Question: I have the following data for a <URL>
'''
d <- structure(list(Month = structure(c(5L, 4L, 9L, 1L, 8L, 7L, 6L,
2L, 12L, 11L, 10L, 3L), .Label = c("01-Abr-14", "01-Ago-14",
"01-Dez-14", "01-Fev-14", "01-Jan-14", "01-Jul-14", "01-Jun-14",
"01-Mai-14", "01-Mar-14", "01-Nov-14", "01-Out-14", "01-Set-14"
), class = "factor"), Ada = c(0.1, 0.14, 0.25, -0.06, -0.15,
0.3, 0.02, -0.01, 0.37, 0.08, 0.15, 0.17), Altus = c(0.06, 0.05,
0.1, -0.17, -0.02, 0.25, -0.02, 0.08, 0, 0.02, 0.02, 0.02), Antlers = c(-0.08,
0.02, 0.1, -0.38, -0.3, 0.27, -0.17, -0.1, 0.11, 0.11, 0.14,
0), Ardmore = c(-0.01, 0.09, 0.18, -0.24, 0.02, 0.21, -0.13,
-0.06, 0.18, 0.01, -0.02, 0.08), Bartlesville = c(-0.02, 0.09,
0.2, 0.16, -0.07, 0.08, 0.01, 0.04, -0.01, 0.11, 0.11, 0.15),
Beaver = c(0.01, -0.02, 0.16, -0.08, -0.04, 0.07, 0.07, 0.07,
-0.12, 0.05, 0, 0.05), Boise.City = c(0.02, -0.05, 0.09,
-0.1, -0.24, 0.05, -0.01, 0.21, -0.01, -0.06, 0, 0.03), Buffalo = c(-0.04,
0, 0.15, -0.05, -0.15, 0.16, -0.11, 0.12, -0.2, 0.03, 0,
0.01), Carnegie = c(0.02, 0.06, 0.15, -0.16, 0.09, 0.24,
-0.03, 0.09, -0.16, 0.06, -0.01, 0), Cherokee = c(0.06, 0.1,
0.26, -0.1, -0.06, 0.2, 0.06, -0.06, -0.06, -0.11, 0, 0.08
), Claremore = c(-0.02, 0.22, 0.18, 0.12, -0.09, 0.11, 0.16,
0.04, 0.46, 0.16, 0.25, 0.17), Durant = c(0.06, 0.05, 0.15,
-0.11, -0.12, 0.35, -0.21, 0, 0.4, 0.04, 0.26, 0.09), Enid = c(0.07,
0.08, 0.34, 0, 0.18, 0.34, 0.11, 0.09, -0.04, 0.17, 0.13,
0.1), Erick = c(0.05, 0.06, 0.14, -0.15, -0.09, 0.07, -0.05,
0.13, 0.01, -0.02, 0.04, 0.02), Geary = c(-0.01, 0.01, 0.15,
-0.19, -0.09, 0.14, -0.18, 0.14, 0.02, 0.05, -0.07, 0), Goodwell = c(0,
-0.05, 0.08, -0.08, -0.01, 0, -0.06, 0.03, -0.12, 0.02, -0.03,
0), Guthrie = c(0.06, 0.13, 0.23, -0.09, 0.06, 0.31, -0.03,
0.05, -0.01, 0.03, 0.09, 0.11), Hammon = c(0.02, 0.03, 0.14,
-0.2, -0.04, 0.1, -0.1, 0.23, -0.07, 0.05, 0.03, 0.03), Hennessey = c(0.02,
0.09, 0.22, -0.04, 0.1, 0.22, 0.13, 0.2, 0.08, -0.01, 0.03,
0.07), Hobartmuni = c(-0.03, -0.02, 0.1, -0.17, -0.29, -0.08,
0.02, 0.04, -0.05, -0.03, 0, 0), Holdenville = c(-0.04, 0.12,
0.26, 0.05, -0.16, 0.23, 0.04, 0.01, 0.27, 0.13, 0.12, 0.07
), Hooker = c(0.03, -0.03, 0.07, -0.08, -0.17, 0.01, -0.03,
-0.05, -0.14, -0.02, 0, 0.04), Jefferson = c(0.04, 0.05,
0.29, 0.09, 0.05, 0.21, 0.11, 0.07, -0.03, 0.05, 0.09, 0.08
), Kenton = c(0.02, -0.06, 0.05, -0.12, -0.15, 0, 0.27, 0.17,
-0.01, -0.04, -0.02, -0.01), Kingfisher = c(0.05, 0.09, 0.18,
-0.02, 0.19, 0.21, -0.03, 0.19, 0.1, -0.01, 0.02, 0.11),
Lawton = c(0.03, 0.06, 0.06, -0.17, -0.39, 0.11, -0.1, 0.06,
0, 0.06, 0.03, 0.03), Mangum = c(0.01, 0, 0.05, -0.31, -0.27,
0.13, 0.01, -0.01, -0.01, 0, 0, 0.01), Meeker = c(-0.03,
0.14, 0.22, -0.15, -0.03, 0.34, 0.05, -0.03, 0.22, 0.14,
0.02, 0.06), Miami = c(-0.03, 0.03, 0.17, 0.12, 0.15, -0.11,
-0.15, -0.29, 0.34, 0.11, 0.25, 0.09), Muskogee = c(0.08,
0.12, 0.14, -0.04, 0.27, 0.16, -0.09, -0.07, 0.36, -0.02,
0.23, 0.14), Mutual = c(0.04, 0.05, 0.16, -0.05, 0.2, 0.16,
0.06, -0.04, -0.1, 0.02, 0, 0.08), Newkirk = c(-0.04, 0.06,
0.19, 0.13, -0.09, 0.15, 0.24, -0.01, -0.1, 0.21, 0, 0.1),
Okeene = c(0.09, 0.19, 0.12, 0.06, 0.02, 0.41, 0.03, 0.03,
0.37, 0.08, 0.13, 0.17), Okemah = c(0, 0.04, 0.2, -0.08,
0.04, 0.12, 0.05, 0.04, -0.01, 0.1, 0, 0.06), Okmulgee = c(0.04,
0.21, 0.17, -0.02, 0.01, 0.23, 0.03, 0.06, 0.17, 0, 0.29,
0.1), Pauls_valley = c(0.17, 0.17, 0.36, -0.02, -0.11, 0.27,
-0.12, 0.06, 0.27, 0.22, 0.13, 0.21), Pawhuska = c(0.05,
0.11, 0.3, 0.29, 0.19, 0.13, 0.2, -0.02, 0.1, 0.12, 0.2,
0.15), Perry = c(0.04, 0.13, 0.25, -0.15, -0.06, 0.02, 0.2,
-0.15, -0.05, 0, -0.04, 0.07), Poteau = c(-0.03, 0.05, 0.21,
-0.11, -0.01, -0.07, -0.11, -0.15, 0.37, 0.39, 0.25, 0.2),
Stillwater = c(0.04, 0.12, 0.16, -0.2, -0.04, 0.2, 0.1, -0.01,
0.02, 0, 0, 0.05), Tahlequah = c(0.09, 0.17, 0.27, -0.02,
0.48, 0.06, 0.28, 0.05, 0.38, 0.11, 0.4, 0.21), Waurika = c(0.07,
0.04, 0.16, -0.09, -0.12, 0.08, -0.22, -0.01, 0.09, 0.09,
-0.03, 0.02), Weatherford = c(0.03, 0.05, 0.23, -0.24, -0.06,
0.25, -0.11, 0.3, -0.1, 0.04, -0.03, 0.01), Webbersfalls = c(-0.04,
0.1, 0.16, -0.09, 0.09, -0.01, -0.25, -0.18, 0.39, 0.01,
0.3, 0.11)), .Names = c("Month", "Ada", "Altus", "Antlers",
"Ardmore", "Bartlesville", "Beaver", "Boise.City", "Buffalo",
"Carnegie", "Cherokee", "Claremore", "Durant", "Enid", "Erick",
"Geary", "Goodwell", "Guthrie", "Hammon", "Hennessey", "Hobartmuni",
"Holdenville", "Hooker", "Jefferson", "Kenton", "Kingfisher",
"Lawton", "Mangum", "Meeker", "Miami", "Muskogee", "Mutual",
"Newkirk", "Okeene", "Okemah", "Okmulgee", "Pauls_valley", "Pawhuska",
"Perry", "Poteau", "Stillwater", "Tahlequah", "Waurika", "Weatherford",
"Webbersfalls"), class = "data.frame", row.names = c(NA, -12L
))
'''
coordinates for each place to map
'''
coords <- structure(list(place = structure(c(2L, 3L, 4L, 5L, 6L, 7L, 8L,
9L, 10L, 11L, 12L, 13L, 14L, 15L, 16L, 17L, 18L, 19L, 20L, 21L,
22L, 23L, 24L, 25L, 26L, 27L, 28L, 29L, 30L, 31L, 32L, 33L, 34L,
35L, 36L, 37L, 38L, 39L, 40L, 41L, 42L, 43L, 1L, 44L), .Label = c(" Weatherford",
"Ada", "Altus", "Antlers", "Ardmore", "Bartlesville", "Beaver",
"Boise City", "Buffalo", "Carnegie", "Cherokee", "Claremore",
"Durant", "Enid", "Erick", "Geary", "Goodwell", "Guthrie", "Hammon",
"Hennessey", "Hobartmuni", "Holdenville", "Hooker", "Jefferson",
"Kenton", "Kingfisher", "Lawton", "Mangum", "Meeker", "Miami",
"Muskogee", "Mutual", "Newkirk", "Okeene", "Okemah", "Okmulgee",
"Pauls_valley", "Pawhuska", "Perry", "Poteau", "Stillwater",
"Tahlequah", "Waurika", "Webbersfalls"), class = "factor"), Lat = c(34.7864,
34.5903, 34.2208, 34.1714, 36.7683, 36.8125, 36.7236, 36.8003,
35.1756, 36.7747, 36.3225, 34.0003, 36.4194, 35.2164, 35.6267,
36.5914, 35.8161, 35.585, 36.0942, 34.9894, 35.0567, 36.8589,
36.7222, 36.9031, 35.8583, 34.6097, 34.8911, 35.505, 36.8833,
35.7781, 36.2283, 36.8914, 36.1217, 35.4253, 35.6239, 34.7253,
36.6692, 36.2886, 35.0539, 36.1175, 35.9369, 34.1747, 35.52,
35.4814), Long = c(-96.685, -99.3344, -95.615, -97.1294, -96.0261,
-<PHONE>, -<PHONE>, -99.6403, -98.5794, -98.3583, -95.5808,
-96.3686, -97.8747, -99.8628, -98.3225, -<PHONE>, -97.395, -99.3953,
-97.835, -99.0525, -96.3861, -<PHONE>, -97.7903, -102.965, -97.9294,
-98.4572, -99.5017, -96.9767, -94.8833, -95.3339, -99.17, -97.0586,
-98.315, -96.3033, -96.025, -97.2814, -96.3472, -97.2897, -94.6264,
-97.095, -94.9644, -97.9964, -98.6986, -95.2039)), .Names = c("place",
"Lat", "Long"), class = "data.frame", row.names = c(NA, -44L))
'''
So basically I want to take the values, find out which one is positive and which one is negative and plot a figure like below.
- -
I have the lat/longs for the 44 places, so I can plot them on the state map.
How can I do this using ggplot2? or some other utility.
##
Till now, I have plotted the points using the following code
'''
ggplot() +
geom_polygon(data=m, aes(x=long, y=lat,group=group),colour="black", fill="white" )+
geom_point(data=stations,aes(x=long,y=lat),,colour="red",)+
size=0.5,hjust=0,alpha=.5),size=3)+
xlab('Longitude')+
ylab('Latitude')+
coord_fixed()
'''

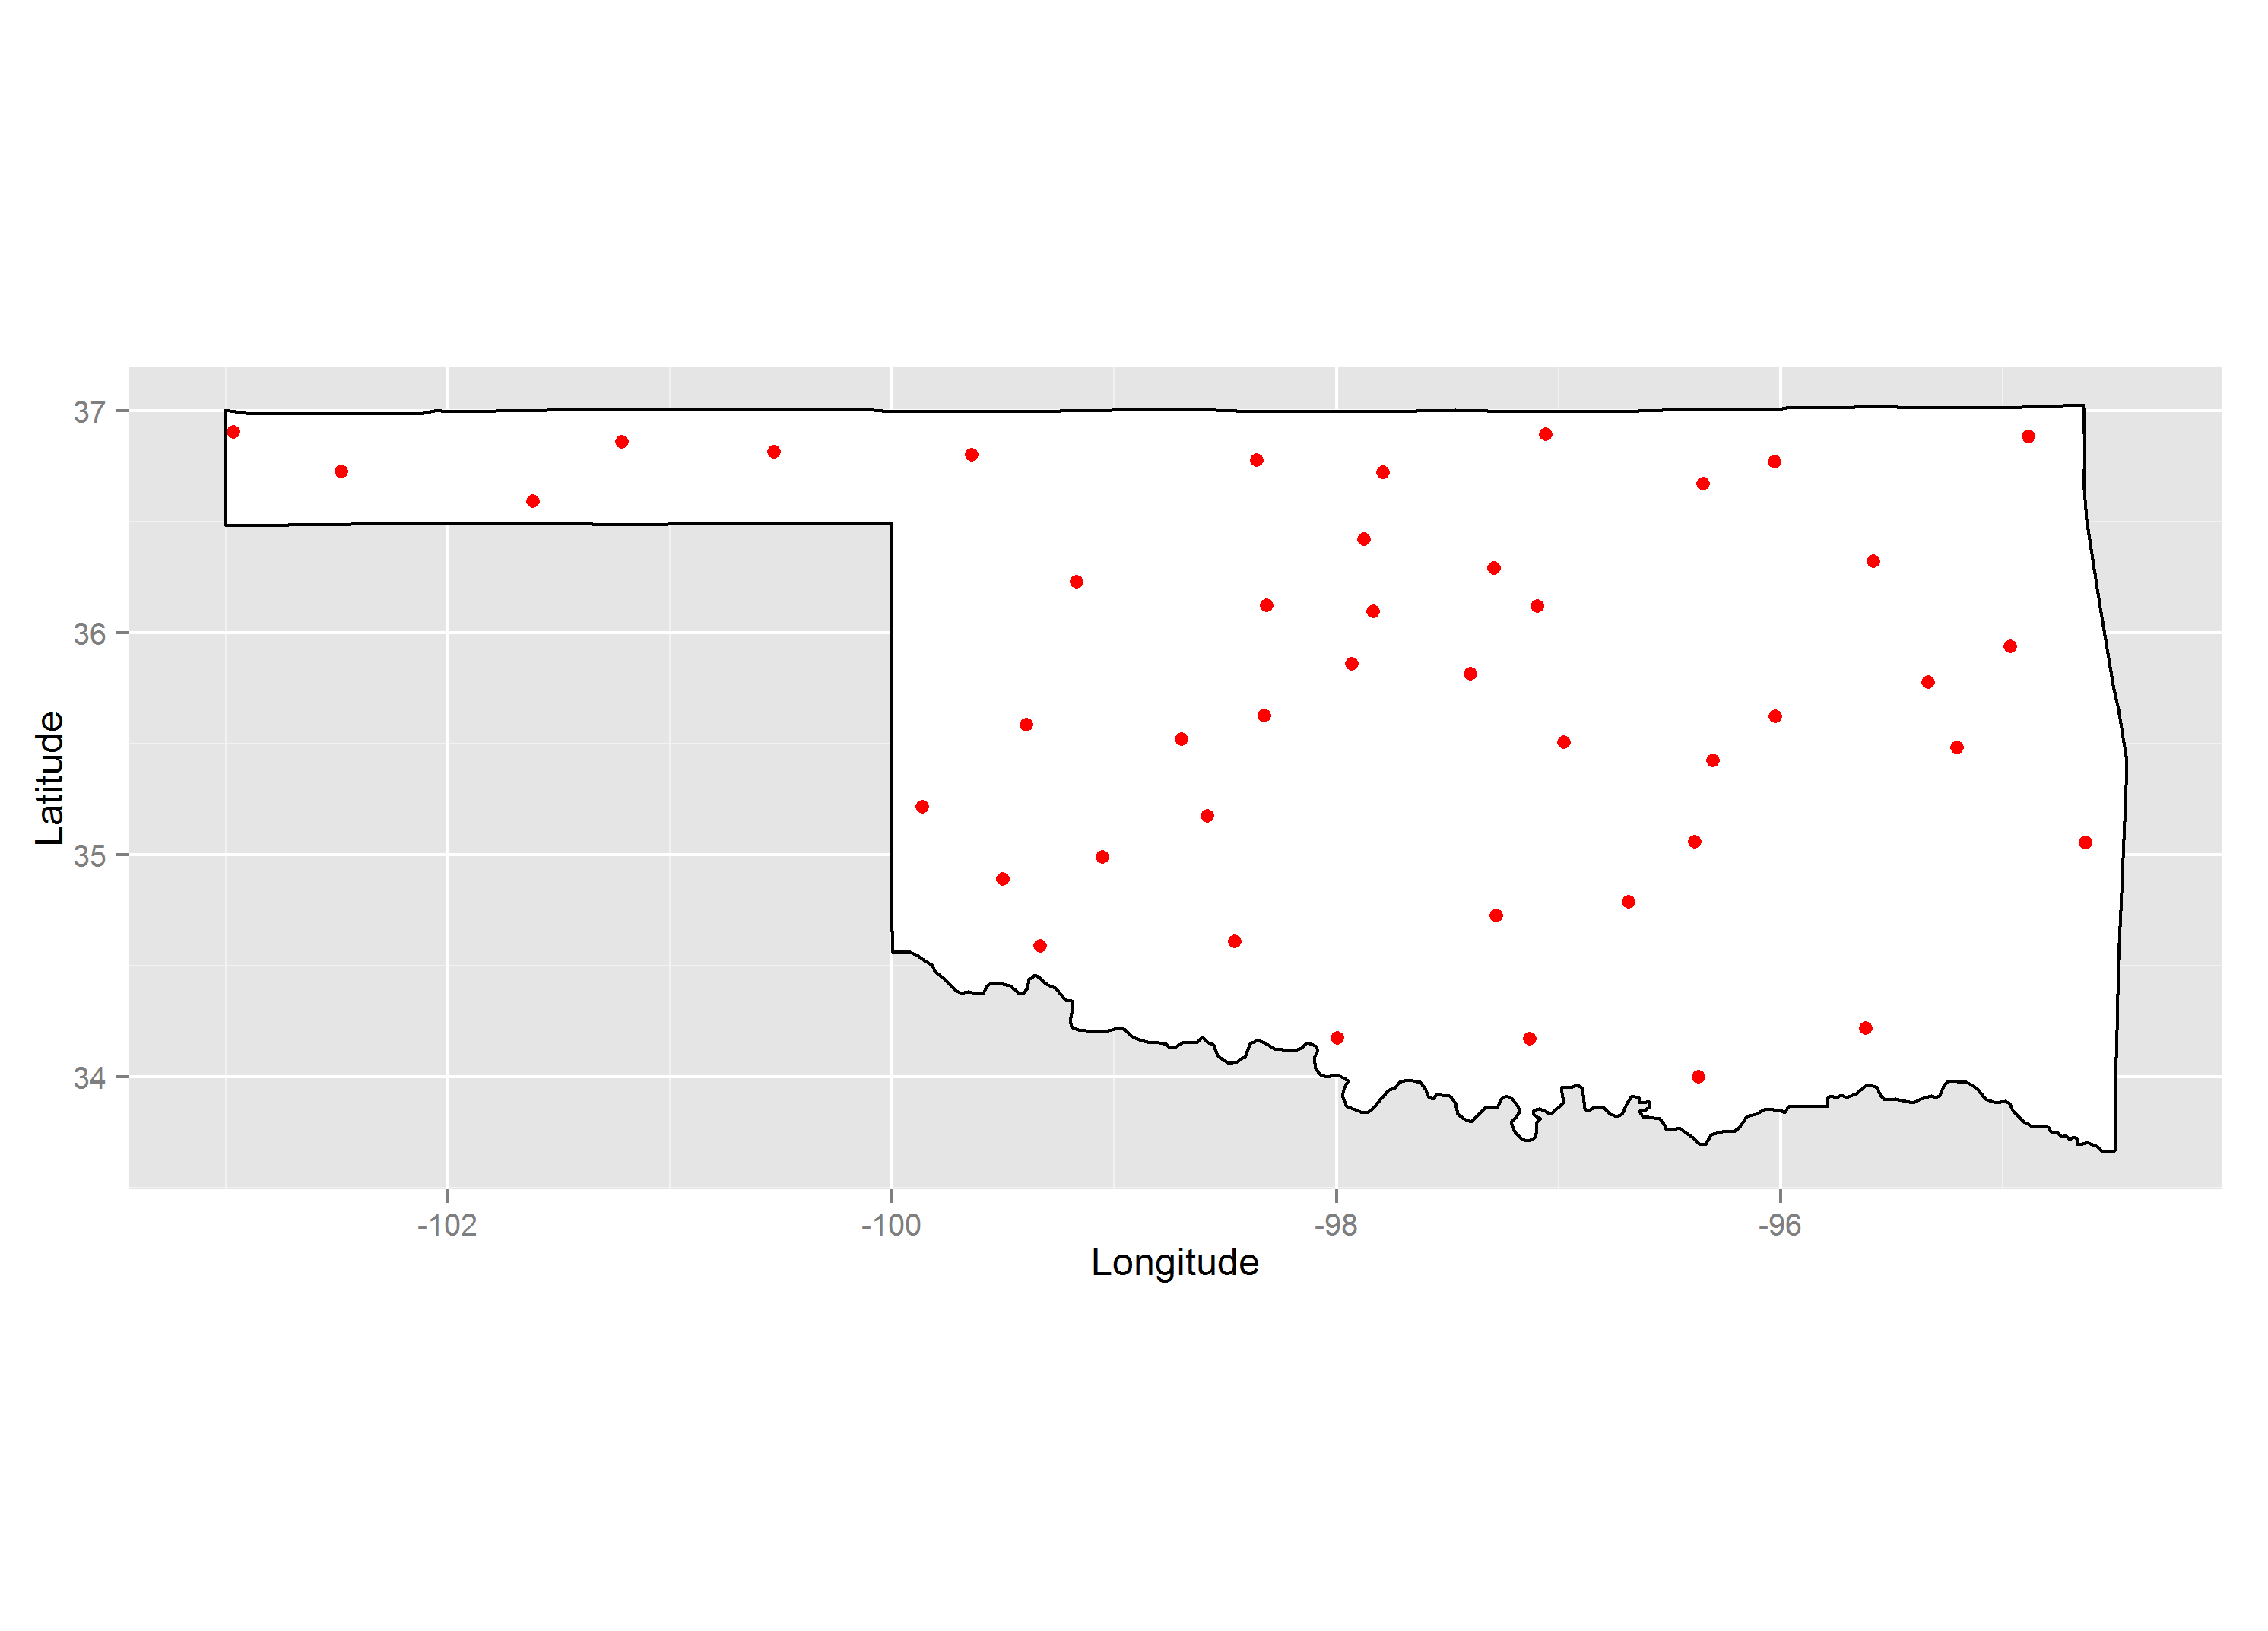
Answer: Try this
Load lackages, download when necessary
'''
kpacks <- c('raster', 'ggplot2', 'reshape2', 'lubridate')
new.packs <- kpacks[!(kpacks %in% installed.packages()[,"Package"])]
if(length(new.packs)) install.packages(new.packs)
lapply(kpacks, require, character.only=T)
remove(kpacks, new.packs)
d <- read.table(text=readClipboard(), sep = ' ', header=TRUE)
# or copy and paste the data from above
coords <- read.table(text=readClipboard(), sep = ' ', header=TRUE, quote = '')
# or copy and paste the data from above
#coordinates(coords) <- ~Long+Lat #not necessary for this approach
'''
Get data from GADM
'''
usa <- raster::getData(country = 'USA', level = 1)
okl <- usa[usa@data$NAME_1 == 'Oklahoma', ]
#plot(okl)
#plot(coords, add = T, cols = d)
d1 <- melt(d) # reshape it
d1$Month <- lubridate::dmy(d1$Month) # I've used abrev names in Portuguese. Change accordingly
'''
create a factor variable with levels = positive/zero/negative
'''
d1$val <- cut(d1$value, breaks= c(min(d1$value), 0.00, 0.001, max(d1$value)),
labels = c('negative', 'zero', 'positive'),
right = F, include.lowest = T, dig.lab = 3)
d2 <- merge(d1, coords, by.x = 'variable', by.y = 'place', all.x = T)
head(d2)
variable Month value val Lat Long
1 Ada Jul 0.02 positive 34.7864 -96.685
2 Ada May -0.15 negative 34.7864 -96.685
3 Ada Jun 0.30 positive 34.7864 -96.685
4 Ada Jan 0.10 positive 34.7864 -96.685
5 Ada Feb 0.14 positive 34.7864 -96.685
6 Ada Mar 0.25 positive 34.7864 -96.685
okl_df <- fortify(okl) # spdf to data.frame
head(okl_df)
long lat order hole piece group id
1 -95.52363 37.00093 1 FALSE 1 36.1 36
2 -95.40672 37.00047 2 FALSE 1 36.1 36
3 -95.40027 37.00053 3 FALSE 1 36.1 36
4 -95.07227 36.99872 4 FALSE 1 36.1 36
5 -95.03362 36.99859 5 FALSE 1 36.1 36
6 -95.03309 36.99920 6 FALSE 1 36.1 36
p <- ggplot(data = okl_df, aes(x = long, y = lat, group = group)) +
geom_polygon(fill = NA, colour = 'black') +
geom_point(inherit.aes = F, data = d2, aes(x=Long, y = Lat, colour = val)) +
facet_wrap(~ Month, ncol = 3) +
theme_minimal() +
coord_map()+
scale_colour_manual('class', values = c('negative'= 'grey80', 'zero' = 'grey60',
'positive' = 'black'))
p
'''

For mapping the variable to shapes instead of colours one can map it to aesthetics
'''
p1 <- ggplot(data = okl_df, aes(x = long, y = lat, group = group)) +
geom_polygon(fill = NA, colour = 'black') +
geom_point(inherit.aes = F, data = d2, aes(x=Long, y = Lat, shape = val)) +
facet_wrap(~ Month, ncol = 3) +
theme_minimal() +
coord_map()
p1
'''

Or map both colour and shape to aesthetics
'''
p2 <- ggplot(data = okl_df, aes(x = long, y = lat, group = group)) +
geom_polygon(fill = NA, colour = 'black') +
geom_point(inherit.aes = F, data = d2, aes(x=Long, y = Lat, colour = val,
shape = val)) +
facet_wrap(~ Month, ncol = 3) +
theme_minimal() +
coord_map()
p2
'''

You can export it as png, manipulating resolution was needed
'''
ggsave(file = file.path(tempdir(),'map1.png'),
p
, width=16, height=16, units = "cm", dpi = 150
)
'''